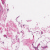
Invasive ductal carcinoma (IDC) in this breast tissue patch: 0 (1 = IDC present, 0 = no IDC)